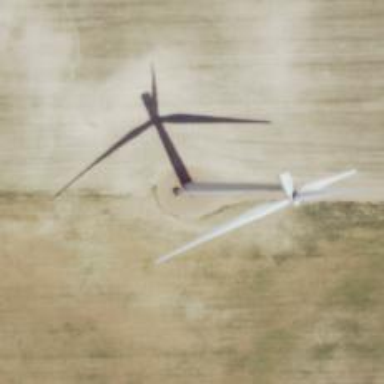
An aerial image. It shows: Wind generator with horizontal axis. The generator is wind turbine.